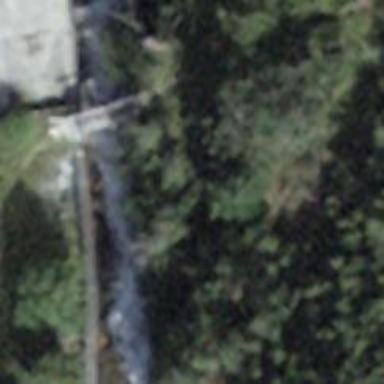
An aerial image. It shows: Path on bridge.